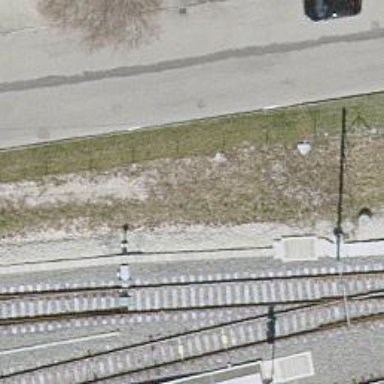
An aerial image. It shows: Yard with electrified tracks using contact line.